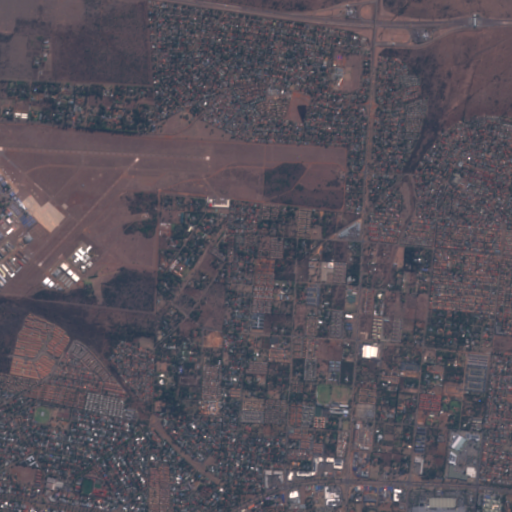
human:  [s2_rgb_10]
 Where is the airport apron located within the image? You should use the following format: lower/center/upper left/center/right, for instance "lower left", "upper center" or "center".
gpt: The airport apron is located in the upper left of the image.
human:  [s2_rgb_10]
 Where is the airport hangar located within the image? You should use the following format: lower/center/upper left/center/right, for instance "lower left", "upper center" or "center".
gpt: The airport hangar is located in the center left of the image.
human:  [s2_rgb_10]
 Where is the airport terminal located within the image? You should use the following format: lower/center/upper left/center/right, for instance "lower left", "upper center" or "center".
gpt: The airport terminal is located in the center left of the image.
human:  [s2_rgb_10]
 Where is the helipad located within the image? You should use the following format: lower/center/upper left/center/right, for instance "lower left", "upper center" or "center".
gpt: The helipad is located in the center left of the image.
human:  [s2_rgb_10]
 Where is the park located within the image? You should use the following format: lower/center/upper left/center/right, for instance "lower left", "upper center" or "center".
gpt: The park is located in the lower left of the image.
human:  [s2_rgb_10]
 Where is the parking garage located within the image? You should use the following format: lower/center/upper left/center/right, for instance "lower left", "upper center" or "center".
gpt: The parking garage is located in the lower right of the image.
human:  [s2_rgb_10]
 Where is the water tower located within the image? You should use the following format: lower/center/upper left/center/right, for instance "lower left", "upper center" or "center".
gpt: The water tower is located in the center left of the image.
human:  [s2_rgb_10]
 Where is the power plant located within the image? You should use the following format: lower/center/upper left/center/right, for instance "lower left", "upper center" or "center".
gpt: There is no power plant in the image.